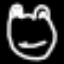
Label: frog